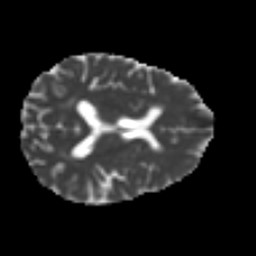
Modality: MD
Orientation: axial
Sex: female
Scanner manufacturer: ge
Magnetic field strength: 3 T
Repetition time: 7 s
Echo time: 0.08 s